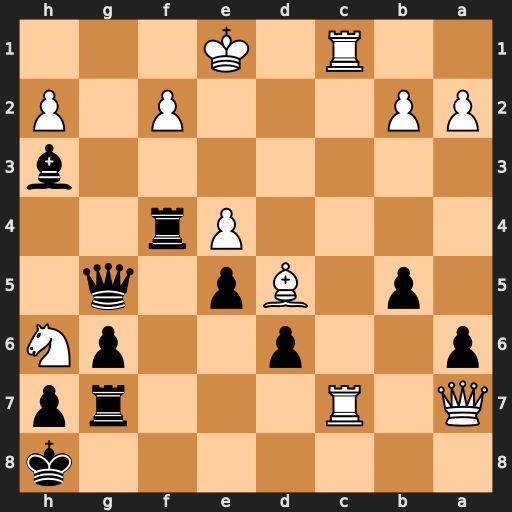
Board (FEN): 7k/Q1R3rp/p2p2pN/1p1Bp1q1/4Pr2/7b/PP3P1P/2R1K3
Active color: b
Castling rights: -
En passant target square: -
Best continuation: Rxc7 Rxc7 Qg1+ Kd2 Rxf2+ Qxf2 Qxf2+